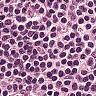
Metastatic tissue present: no